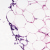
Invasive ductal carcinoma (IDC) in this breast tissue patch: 0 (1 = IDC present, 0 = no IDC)